Aerial crown-view tile of a tropical tree (Barro Colorado Island, Panama), acquired 20240716:
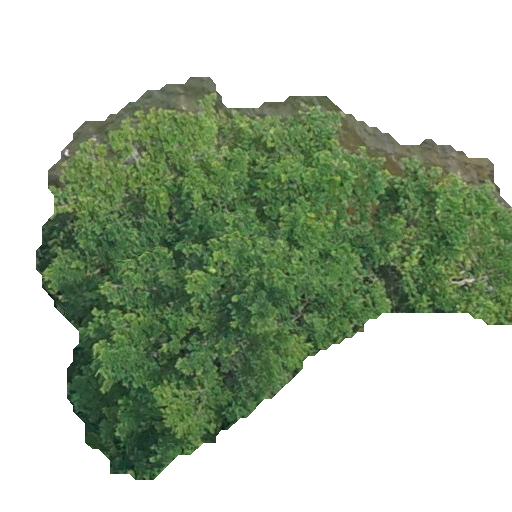
Species: Terminalia oblonga
GBIF accepted scientific name: Terminalia oblonga
Crown area: 192.183 m²